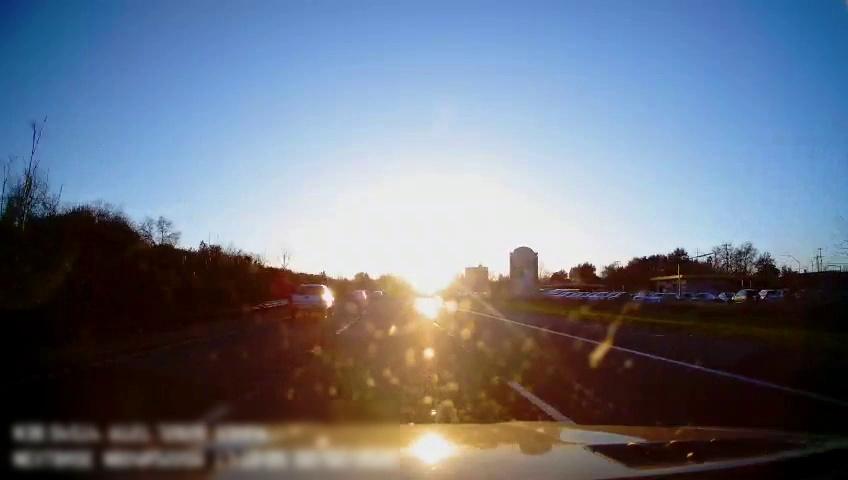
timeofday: Day
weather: Sunny
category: Drivable Space
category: Vehicles | SUV
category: Vehicles | SUV
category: Vehicles | Truck
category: Vehicles | SUV
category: Vehicles | SUV
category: Vehicles | SUV
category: Vehicles | SUV
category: Vehicles | SUV
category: Vehicles | SUV
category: Vehicles | SUV
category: Vehicles | SUV
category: Vehicles | SUV
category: Vehicles | SUV
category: Vehicles | SUV
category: Vehicles | SUV
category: Vehicles | Car
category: Lanes | Alternate Lane
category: Lanes | Current Lane
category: Lanes | Current Lane
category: Lanes | Alternate Lane
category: Traffic | Signs